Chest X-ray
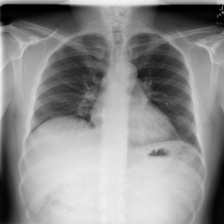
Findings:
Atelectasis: negative
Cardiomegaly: negative
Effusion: negative
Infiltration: negative
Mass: negative
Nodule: negative
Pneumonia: negative
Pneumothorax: negative
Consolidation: negative
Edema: negative
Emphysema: negative
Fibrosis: negative
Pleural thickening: negative
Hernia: negative